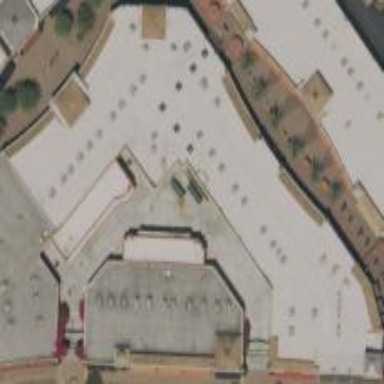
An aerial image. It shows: Mall building that functions as shopping mall.